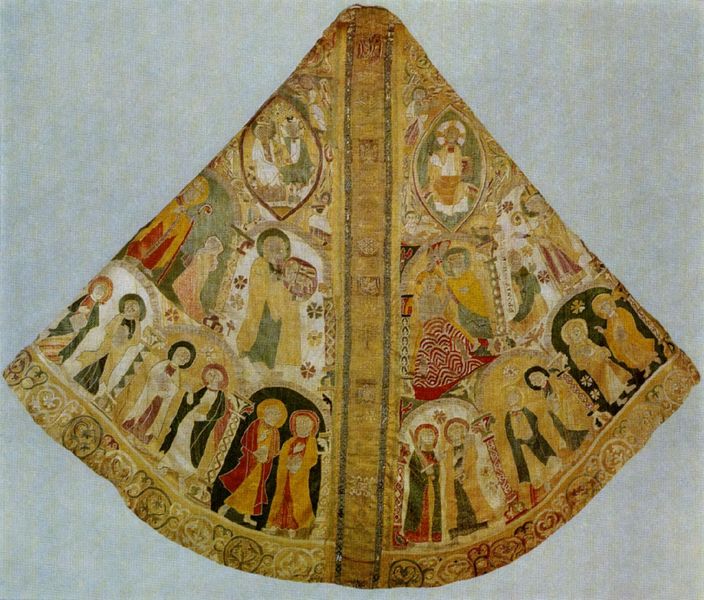
Titel: Elisabeth-Kasel
Standort: Erfurt, Dom (EU - D - Thüringen)
Schlagwörter: blau, mann, umhang, weiß, dreieck, frauen, gelb, grün, menschen, frau, männer, schwarz, säule, säulen, rot, tuch, muster, ornament, kleidung, bild, kirche, bestickt, geistlicher, gewand, gold, stickerei, stoff, borte, rosa, oval, bogen, figuren, rundbogen, bordüre, verzierung, überwurf, foto, bögen, brokat, schein, heiligenschein, christus, mittelalter, priester, heilige, gestickt, mandala, szenen, gewebt, weben, reliquie, sakral, liturgie, dreicke, genäht, schaube, web, liturgisch, kasel, pspst, heiligenlegenden